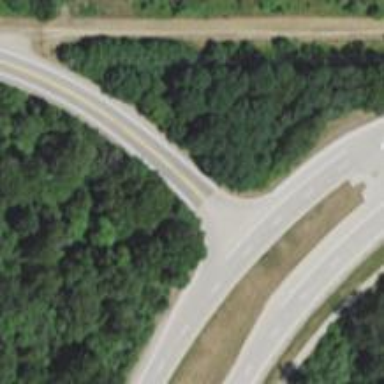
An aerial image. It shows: Secondary road.